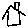
Label: house